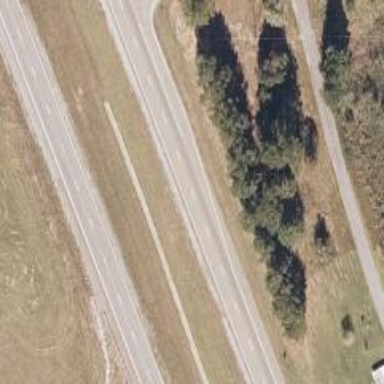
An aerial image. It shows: Expressway with asphalt surface categorized as trunk highway.